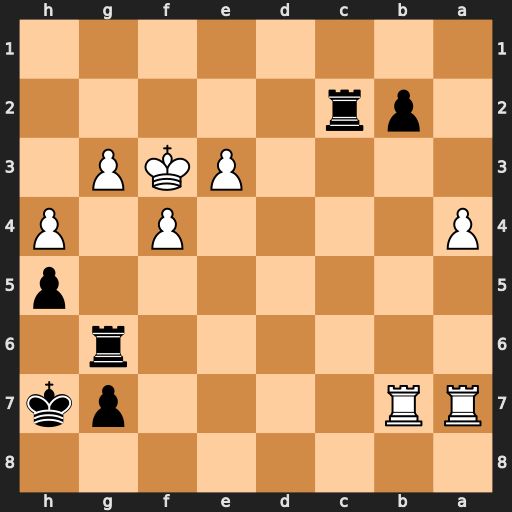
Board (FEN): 8/RR4pk/6r1/7p/P4P1P/4PKP1/1pr5/8
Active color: b
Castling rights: -
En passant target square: -
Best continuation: Rc7 Rxb2 Rxa7